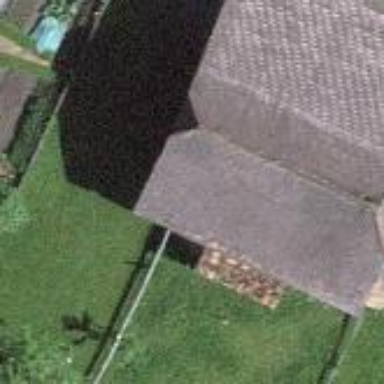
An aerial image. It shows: Rural barn.